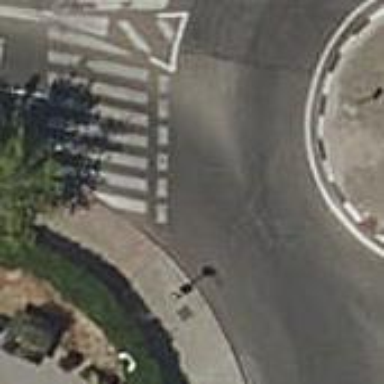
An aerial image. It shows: Roundabout on residential road.